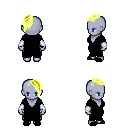
a pixel art fantasy rpg character, female body template, dark elf, purple skin, black robe, metal pants, gold long mohawk hairstyle, white cloth bracers, black slippers, four views (front, back, left, right), 2x2 character sprite sheet, small pixel art, hard edges, no anti-aliasing